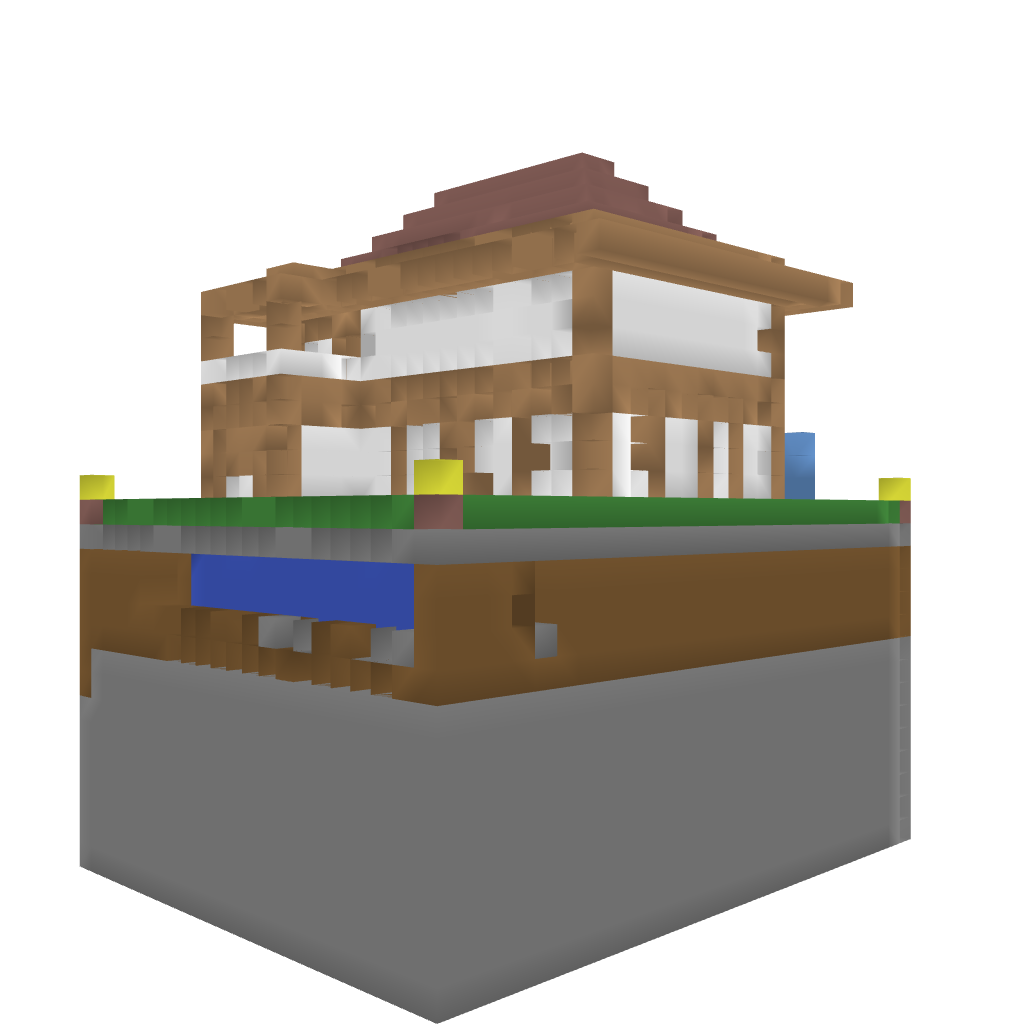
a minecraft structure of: Modern Large Foresty House high quality